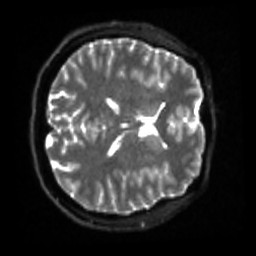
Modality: sbref
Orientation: axial
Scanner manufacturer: siemens
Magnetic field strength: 3 T
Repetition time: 4 s
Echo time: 0.0594 s